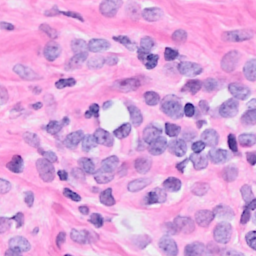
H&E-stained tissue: Breast